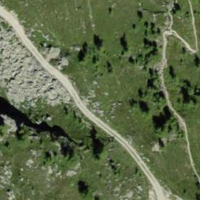
EUNIS habitat code: 23
Species observed at this site:
Alnus alnobetula